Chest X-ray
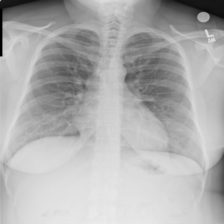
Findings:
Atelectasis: negative
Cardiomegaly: negative
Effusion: negative
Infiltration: negative
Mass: negative
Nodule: negative
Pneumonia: negative
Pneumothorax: negative
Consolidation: negative
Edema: negative
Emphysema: negative
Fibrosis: negative
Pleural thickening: negative
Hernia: negative